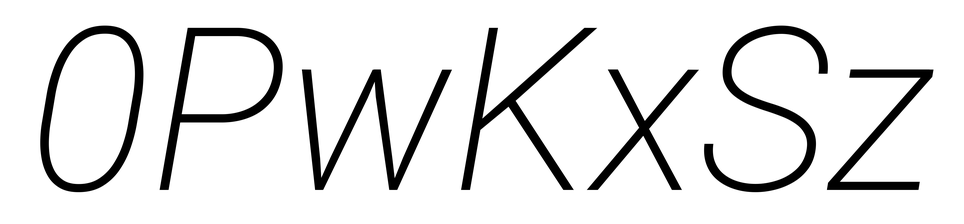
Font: Roboto-Italic_ExtraLight_Italic